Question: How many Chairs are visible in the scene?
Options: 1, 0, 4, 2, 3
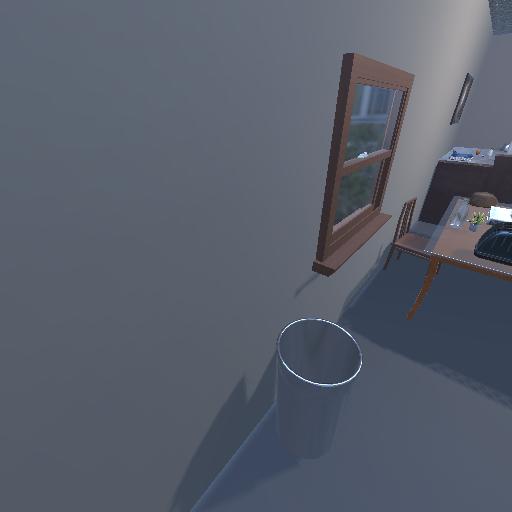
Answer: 1